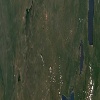
Label: land